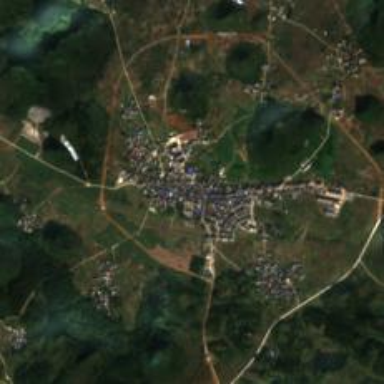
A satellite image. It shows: Ethnic township within town.